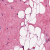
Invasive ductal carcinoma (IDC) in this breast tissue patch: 0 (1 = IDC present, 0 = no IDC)